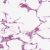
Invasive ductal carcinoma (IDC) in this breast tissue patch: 0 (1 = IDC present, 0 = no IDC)